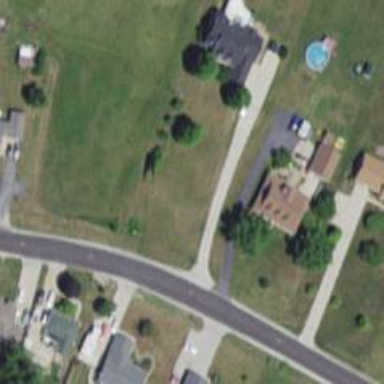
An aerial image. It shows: Driveway.